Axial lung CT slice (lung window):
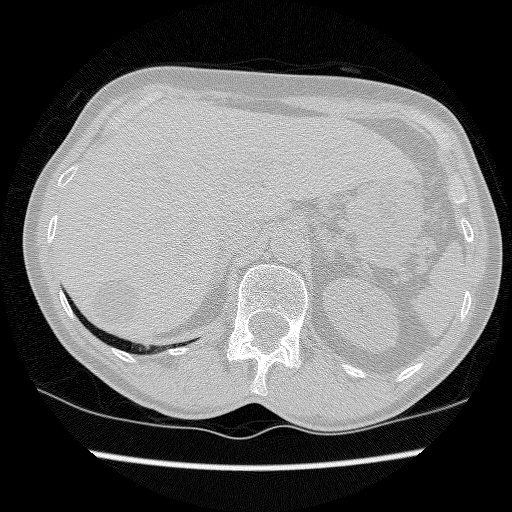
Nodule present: no